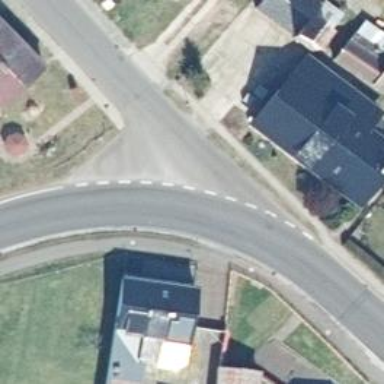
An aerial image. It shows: Secondary road with asphalt surface.